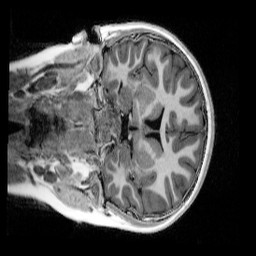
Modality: UNIT1_denoised
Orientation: coronal
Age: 9
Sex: female
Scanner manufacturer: siemens
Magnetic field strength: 3 T
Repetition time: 4 s
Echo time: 0.00303 s